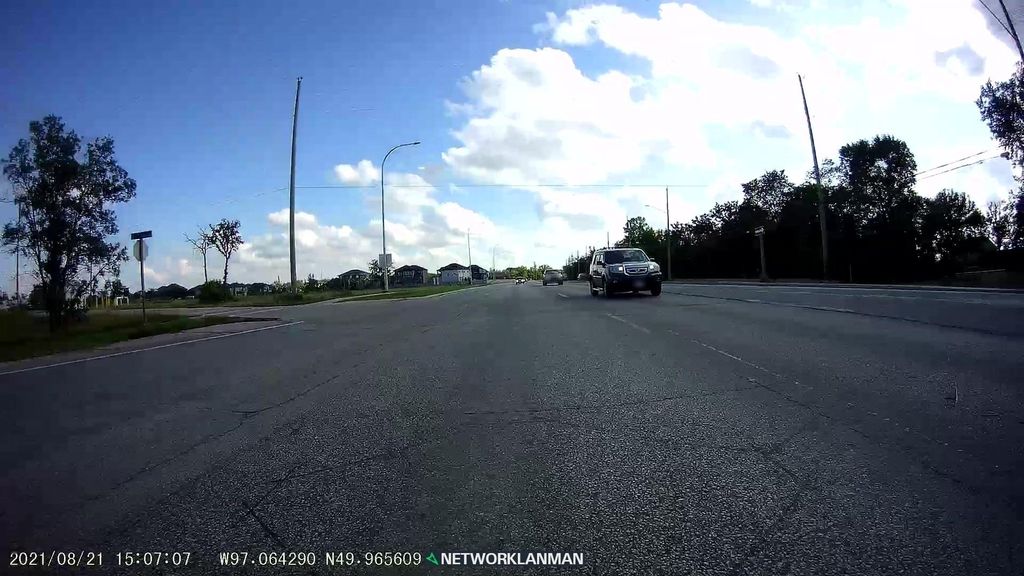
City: winnipeg